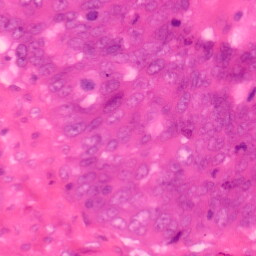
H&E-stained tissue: Colon